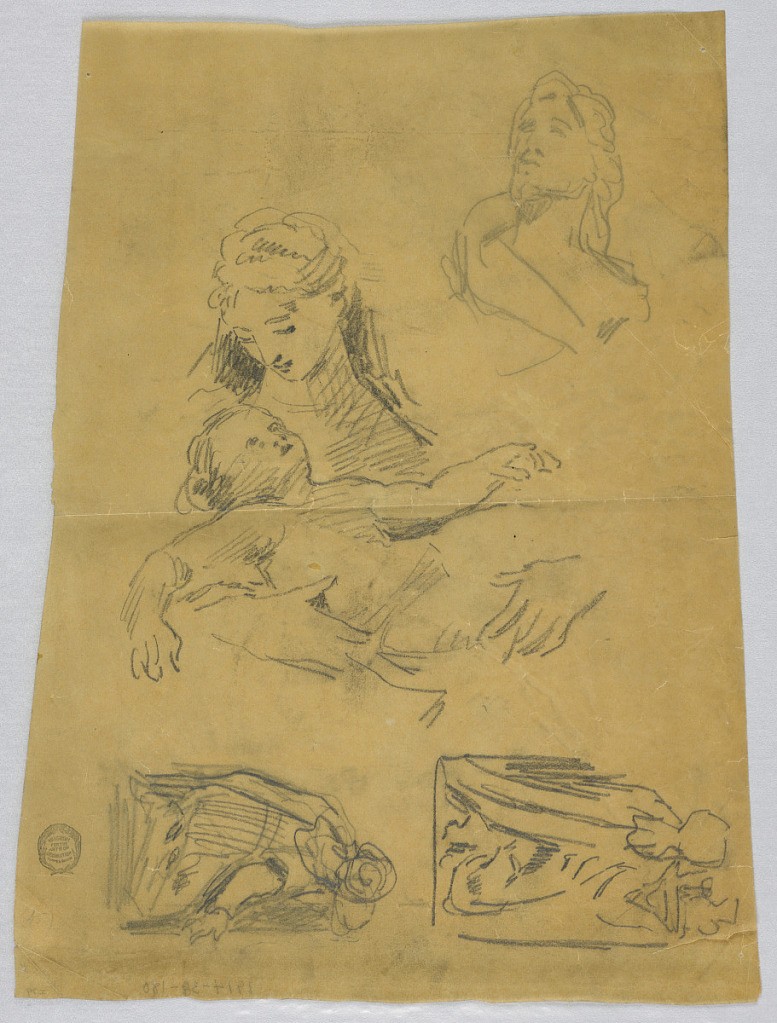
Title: Sketches of the Virgin and the Magi
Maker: Francis Augustus Lathrop, American, 1849–1909
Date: ca. 1895
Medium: Graphite on tracing paper
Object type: Drawing
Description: Madonna and Child, center. Below, two sketches of the Magi. Verso: sketch of a Magus, and hte head of Joseph. Probably a design for a stained glass window.